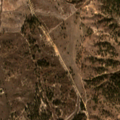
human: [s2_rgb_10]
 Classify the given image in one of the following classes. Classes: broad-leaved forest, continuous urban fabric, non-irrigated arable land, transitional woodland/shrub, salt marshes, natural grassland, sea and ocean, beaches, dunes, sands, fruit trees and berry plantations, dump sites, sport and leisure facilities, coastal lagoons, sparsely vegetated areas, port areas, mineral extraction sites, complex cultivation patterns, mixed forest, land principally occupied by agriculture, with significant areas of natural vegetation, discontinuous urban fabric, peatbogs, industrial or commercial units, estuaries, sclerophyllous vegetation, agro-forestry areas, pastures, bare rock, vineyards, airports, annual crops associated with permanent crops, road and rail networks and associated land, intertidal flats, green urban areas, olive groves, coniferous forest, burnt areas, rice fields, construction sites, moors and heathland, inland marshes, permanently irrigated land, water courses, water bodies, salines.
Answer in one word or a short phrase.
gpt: pastures, agro-forestry areas, transitional woodland/shrub